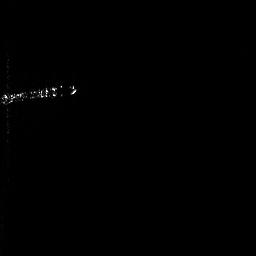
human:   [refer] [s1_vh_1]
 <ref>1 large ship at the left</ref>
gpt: <box>[[0, 19, 30, 55, 0]]</box>